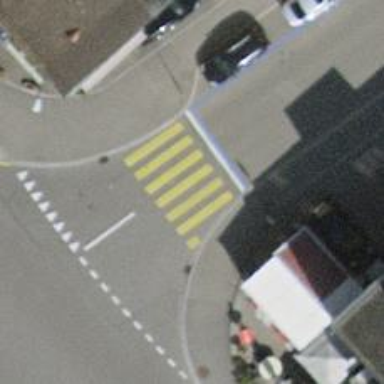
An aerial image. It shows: Zebra crossing on the road.